Question: ProgressIndicator (MTMProgressHub) when bring to Front its not appears
'''
hud = new MTMBProgressHUD (View);
View.BringSubviewToFront (hud);
View.AddSubview (hud);
hud.Show (true);
'''
Please find the below Image
As showing in image the progress indicator is back side of buttons (Registration Login Contact Us)..
'''
public LoginViewController(){
hud = new MTMBProgressHUD (View);
View.BringSubviewToFront (hud);
View.AddSubview (hud);
hud.Show (true);
'''
}
unable to push it to front.
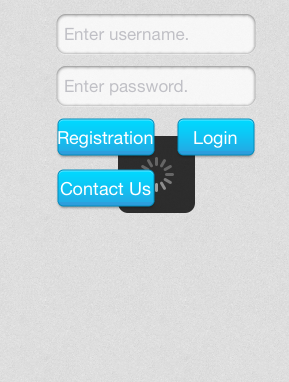
Answer: You can bring a view to front only when it is added to a parent view.
Here you called 'BringSubviewToFront' before adding it to the view.
Change that to:
'''
hud = new MTMBProgressHUD (View);
View.AddSubview (hud);
View.BringSubviewToFront (hud);
hud.Show (true);
'''